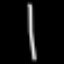
Label: line